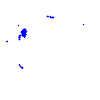
Particle: pion